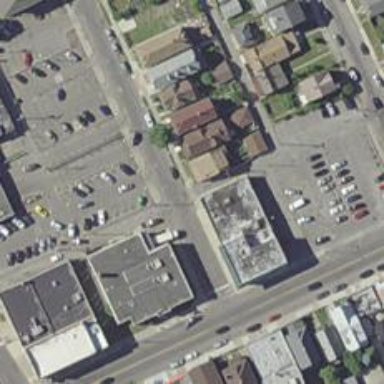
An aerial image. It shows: Alley classified as service road.